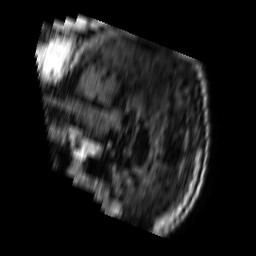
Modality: FLAIR
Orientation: sagittal
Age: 77
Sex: male
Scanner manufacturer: philips
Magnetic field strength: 1.5 T
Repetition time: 6 s
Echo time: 0.12 s